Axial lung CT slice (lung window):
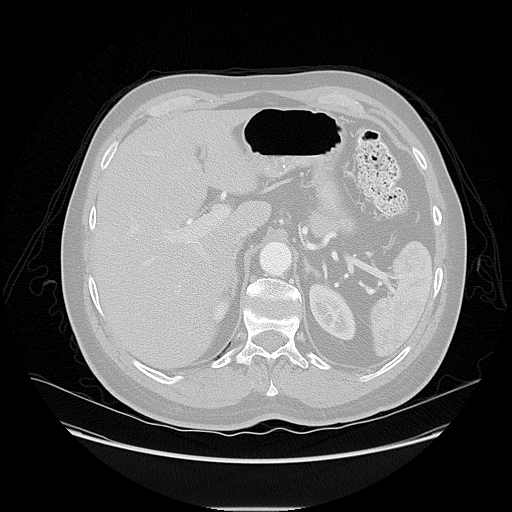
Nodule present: no